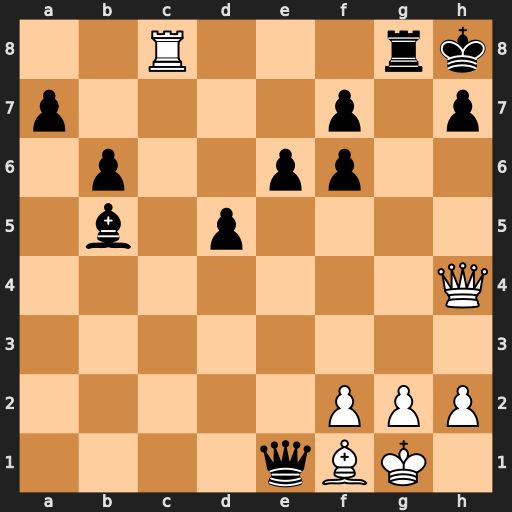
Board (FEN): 2R3rk/p4p1p/1p2pp2/1b1p4/7Q/8/5PPP/4qBK1
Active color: w
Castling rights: -
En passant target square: -
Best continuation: Qxf6#